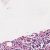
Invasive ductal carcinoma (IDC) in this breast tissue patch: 1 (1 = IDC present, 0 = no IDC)